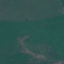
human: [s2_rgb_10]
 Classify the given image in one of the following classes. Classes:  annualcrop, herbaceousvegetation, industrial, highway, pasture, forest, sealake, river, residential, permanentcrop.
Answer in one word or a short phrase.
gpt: Pasture